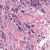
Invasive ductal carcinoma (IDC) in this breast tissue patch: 1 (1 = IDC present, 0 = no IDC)